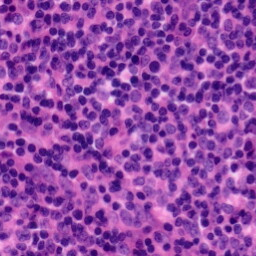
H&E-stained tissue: Tonsil